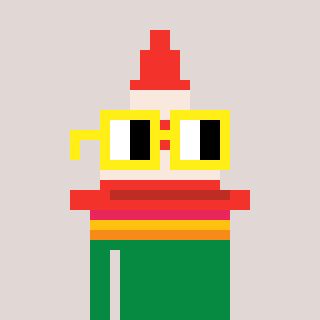
a pixel art character with square yellow glasses, a cone-shaped head and a green-colored body on a warm background